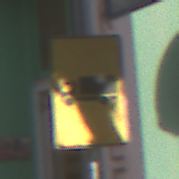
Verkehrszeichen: KFZZulaessigeGesamtmasse3Komma5TOhnePfeilsymbol
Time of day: MorningAfternoon
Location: Outdoor (Special)
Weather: PartlyCloudy
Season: NotSpecified
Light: Natural